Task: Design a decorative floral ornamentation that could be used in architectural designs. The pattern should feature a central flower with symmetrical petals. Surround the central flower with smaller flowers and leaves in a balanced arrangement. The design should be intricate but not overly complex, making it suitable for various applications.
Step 1761:
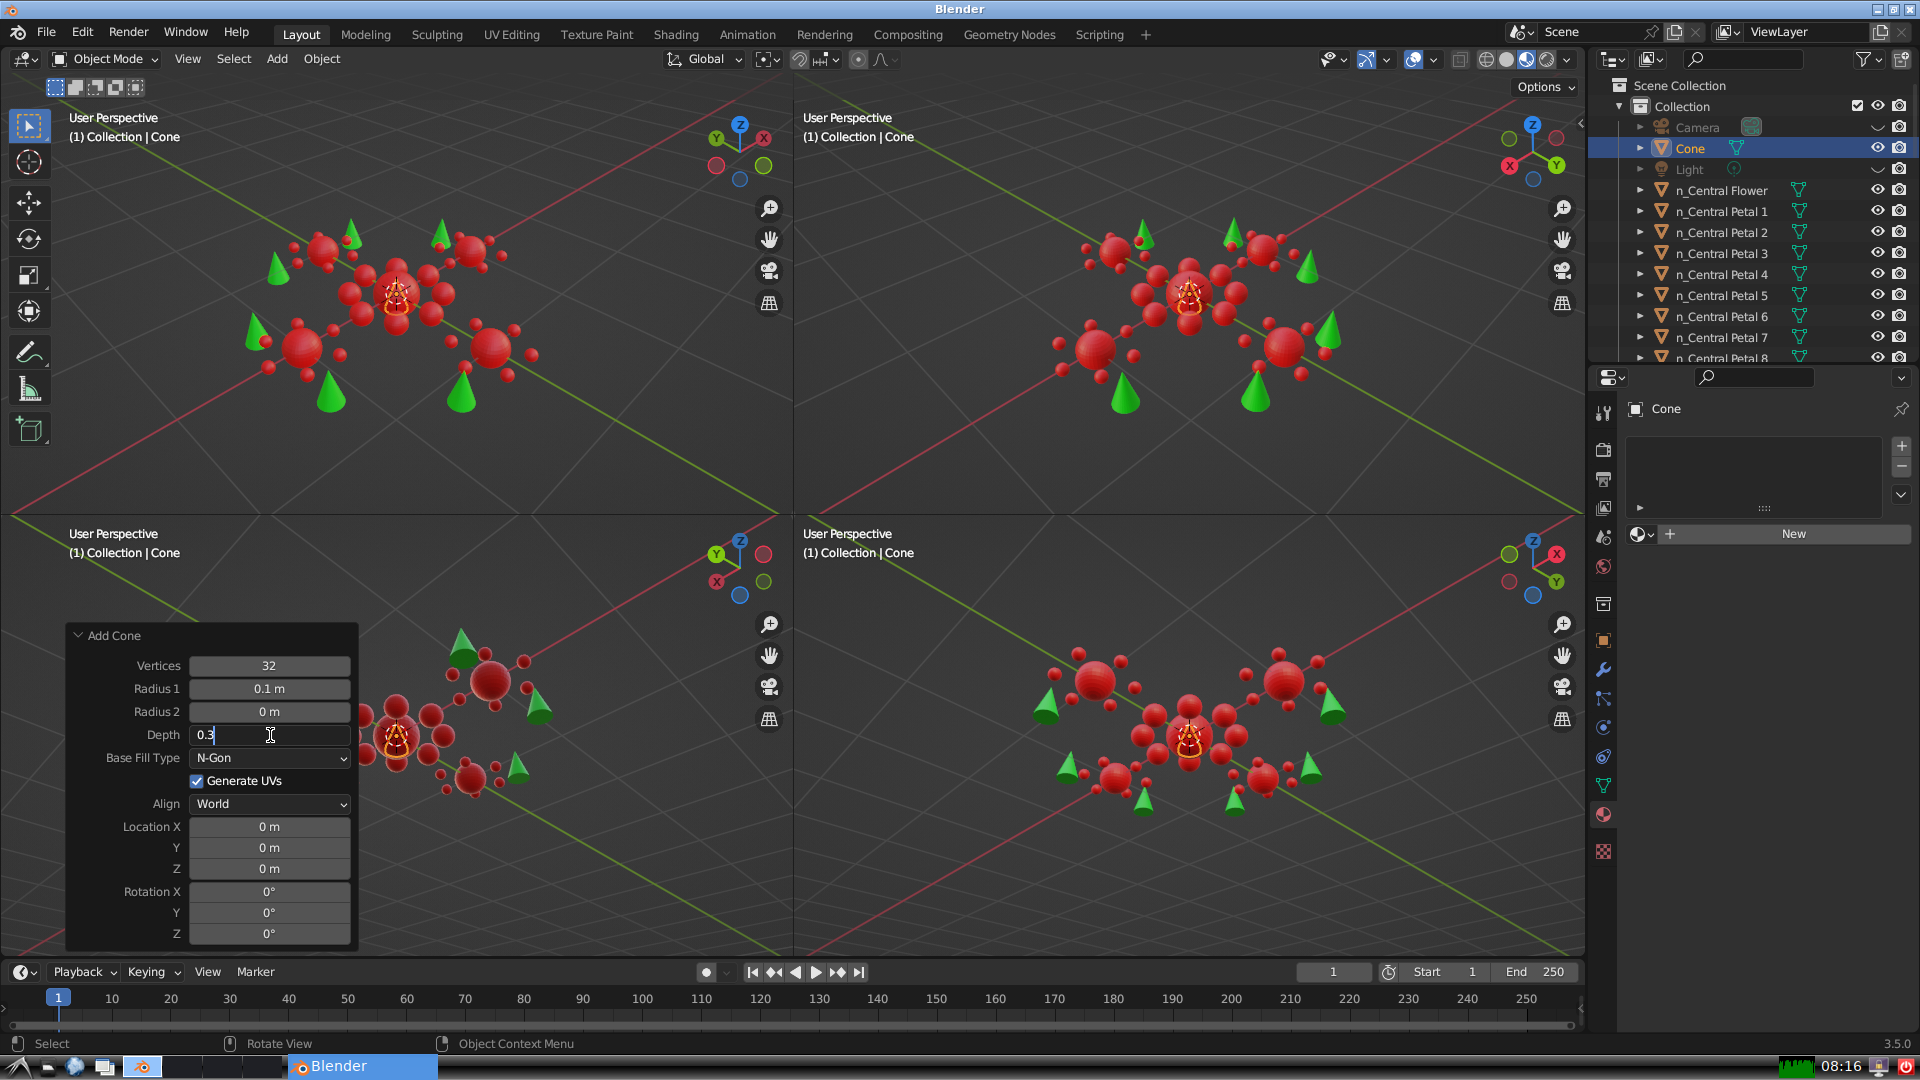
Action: {"key_press": ['Return']}